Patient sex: M
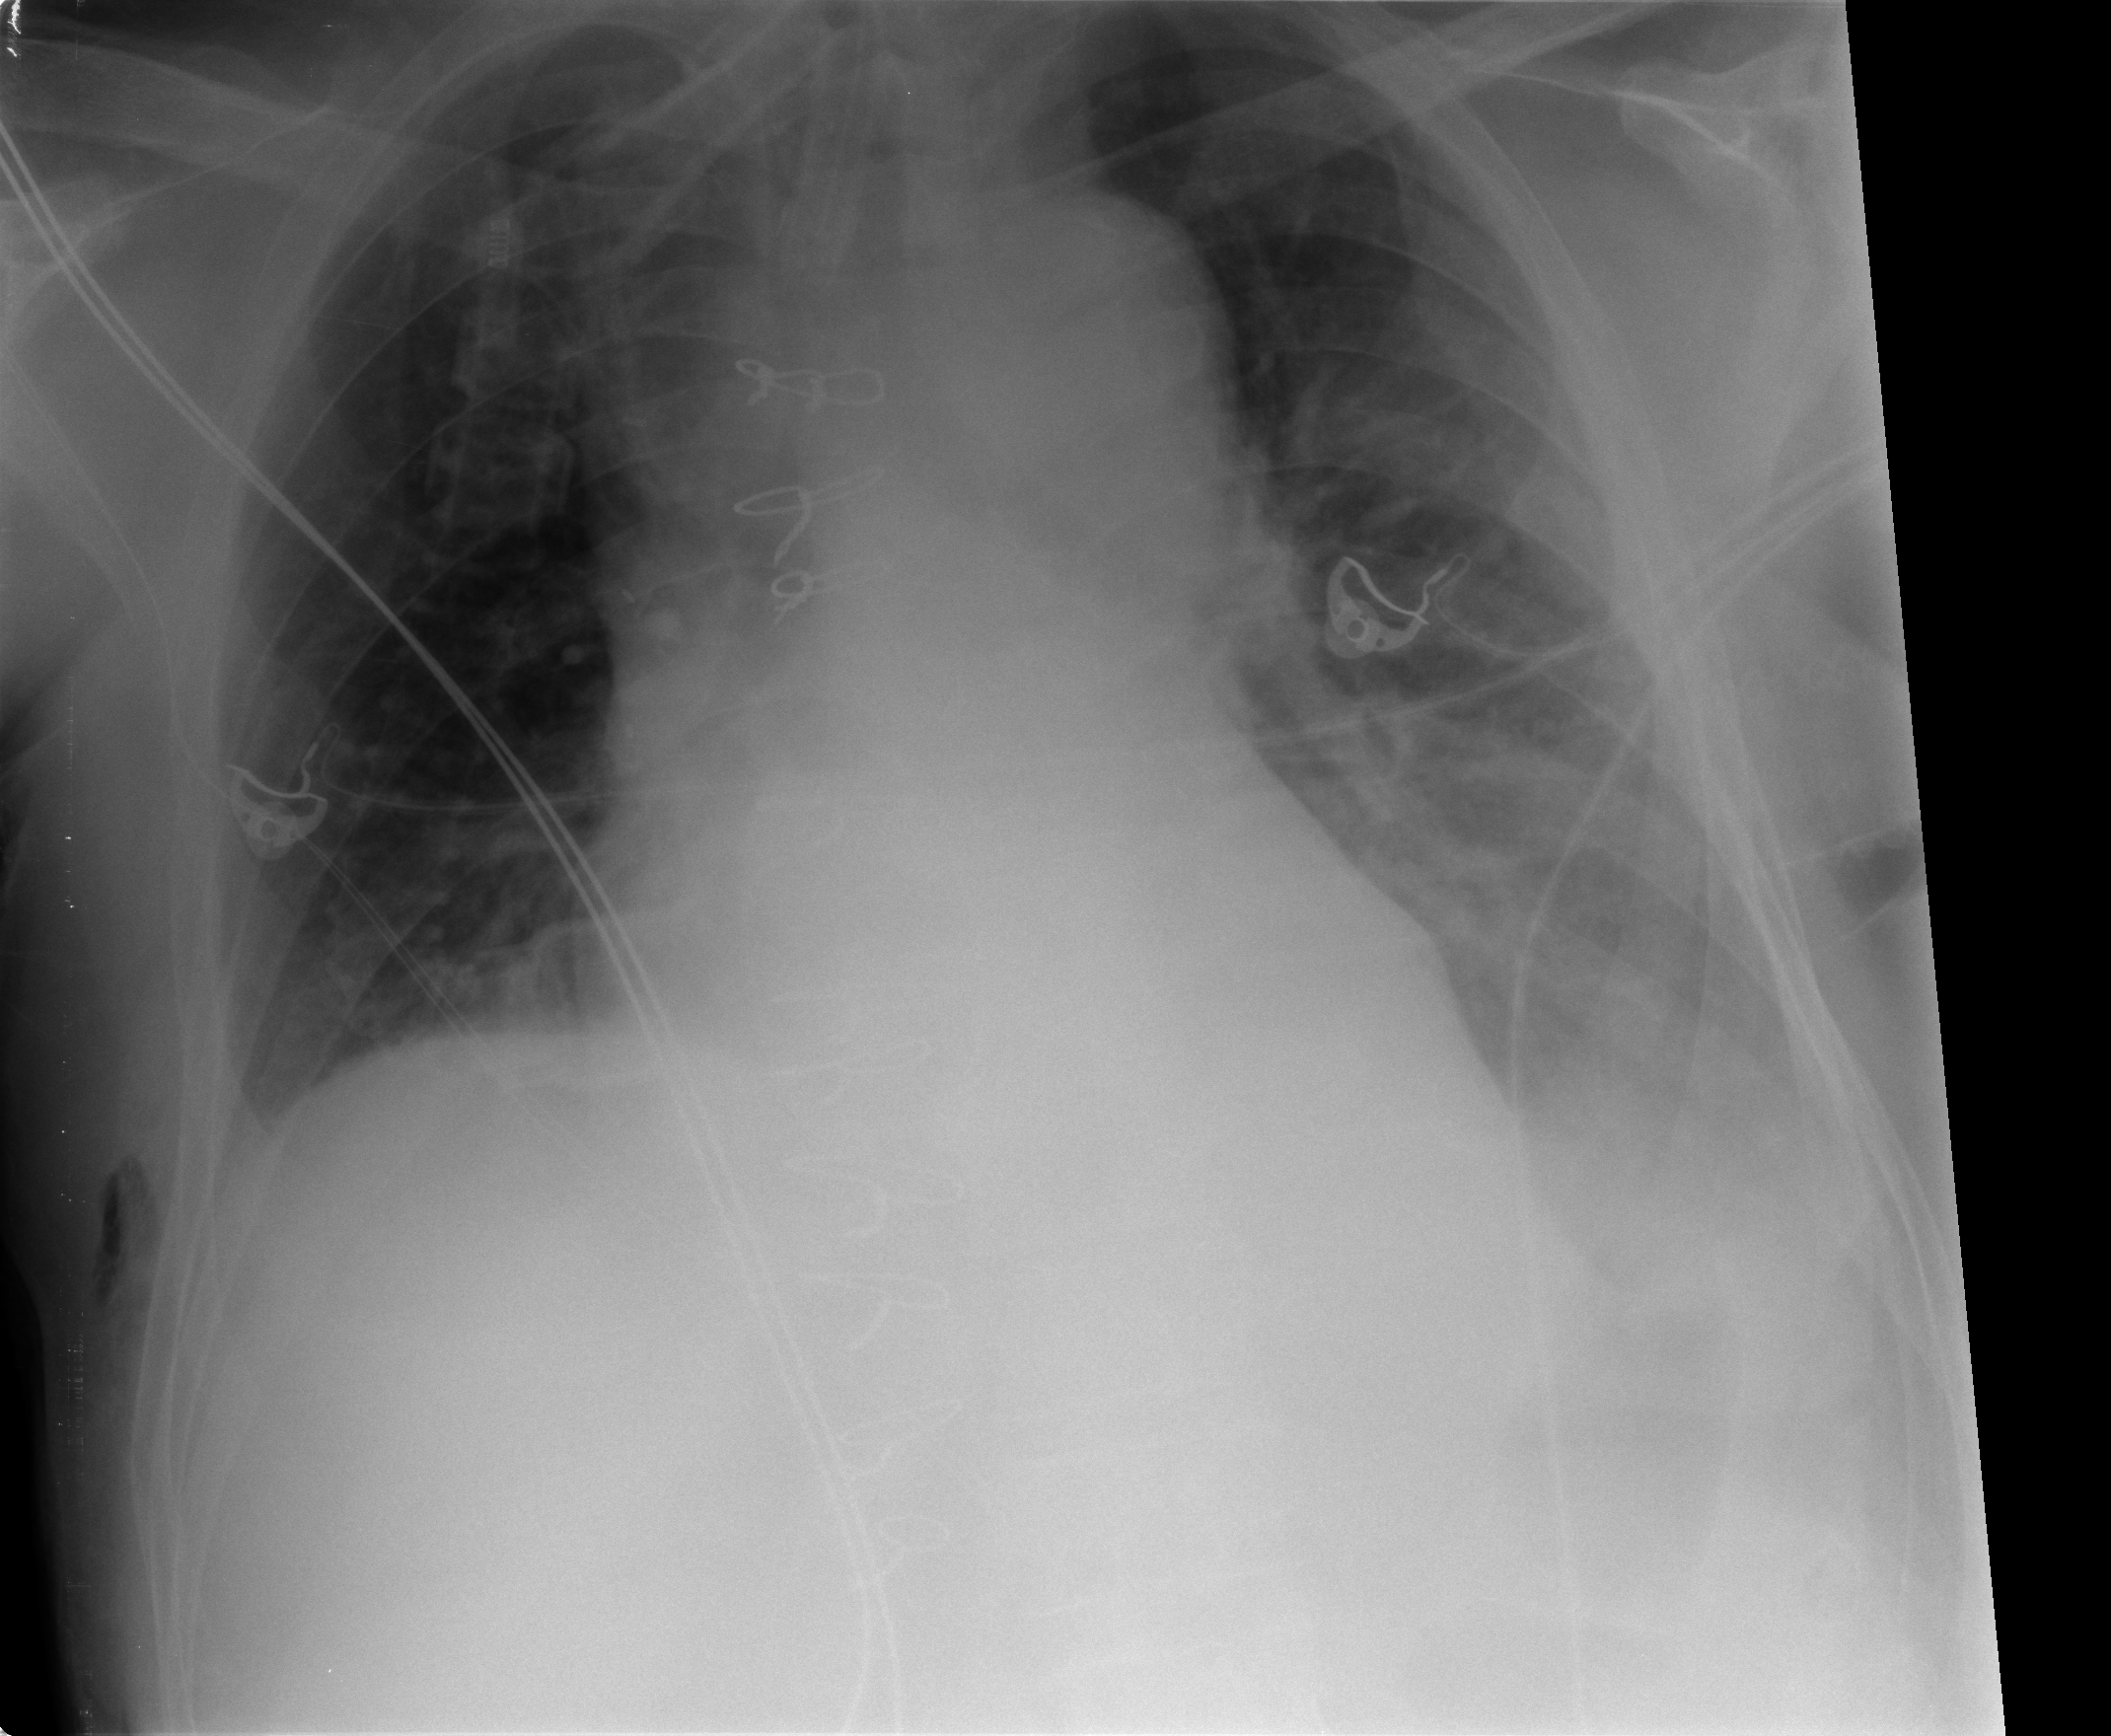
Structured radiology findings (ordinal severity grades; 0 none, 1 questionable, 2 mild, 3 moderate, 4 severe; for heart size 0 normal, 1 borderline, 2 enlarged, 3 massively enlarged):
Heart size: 0
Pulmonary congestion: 2
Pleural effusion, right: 0
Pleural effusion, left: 2
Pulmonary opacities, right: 0
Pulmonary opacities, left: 0
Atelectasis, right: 2
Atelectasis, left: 2